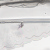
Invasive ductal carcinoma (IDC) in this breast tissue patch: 0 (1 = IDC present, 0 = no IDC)